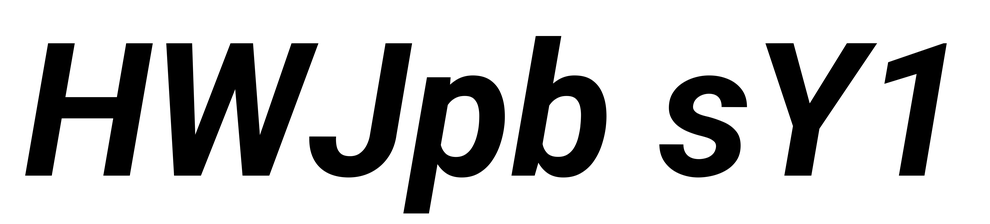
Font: Roboto-Italic_Bold_Italic